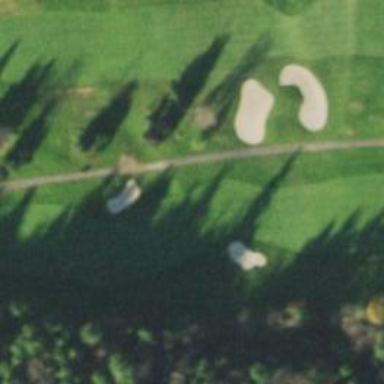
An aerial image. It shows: View of golf hole.